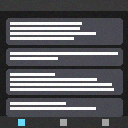
Screen state: on